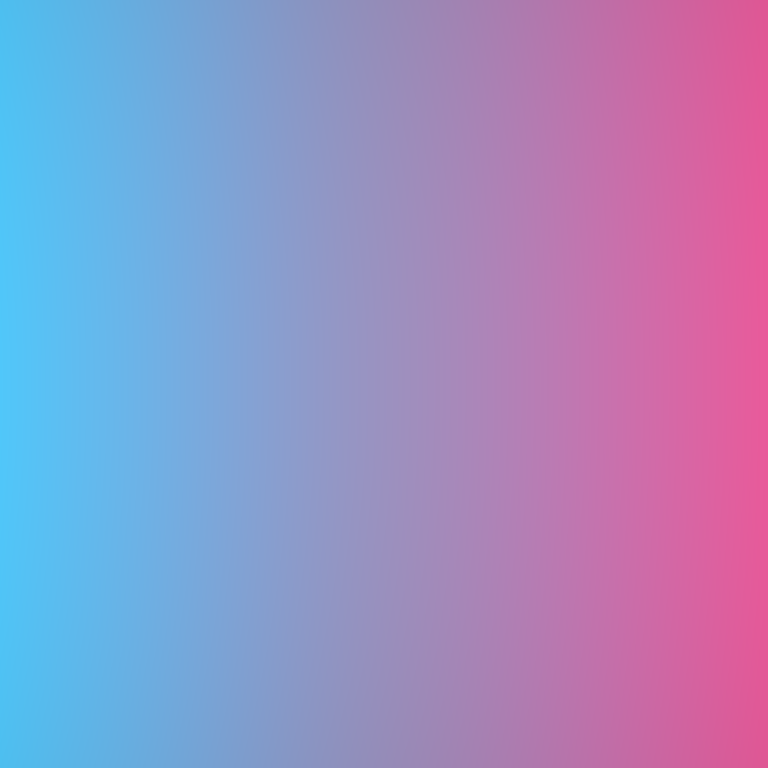
Abstract light effect, smooth gradient from soft blue to gentle pink, calm atmosphere, diffuse light, no room, no furniture, no objects.